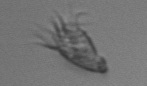
Label: Paratontonia_gracillima